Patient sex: M
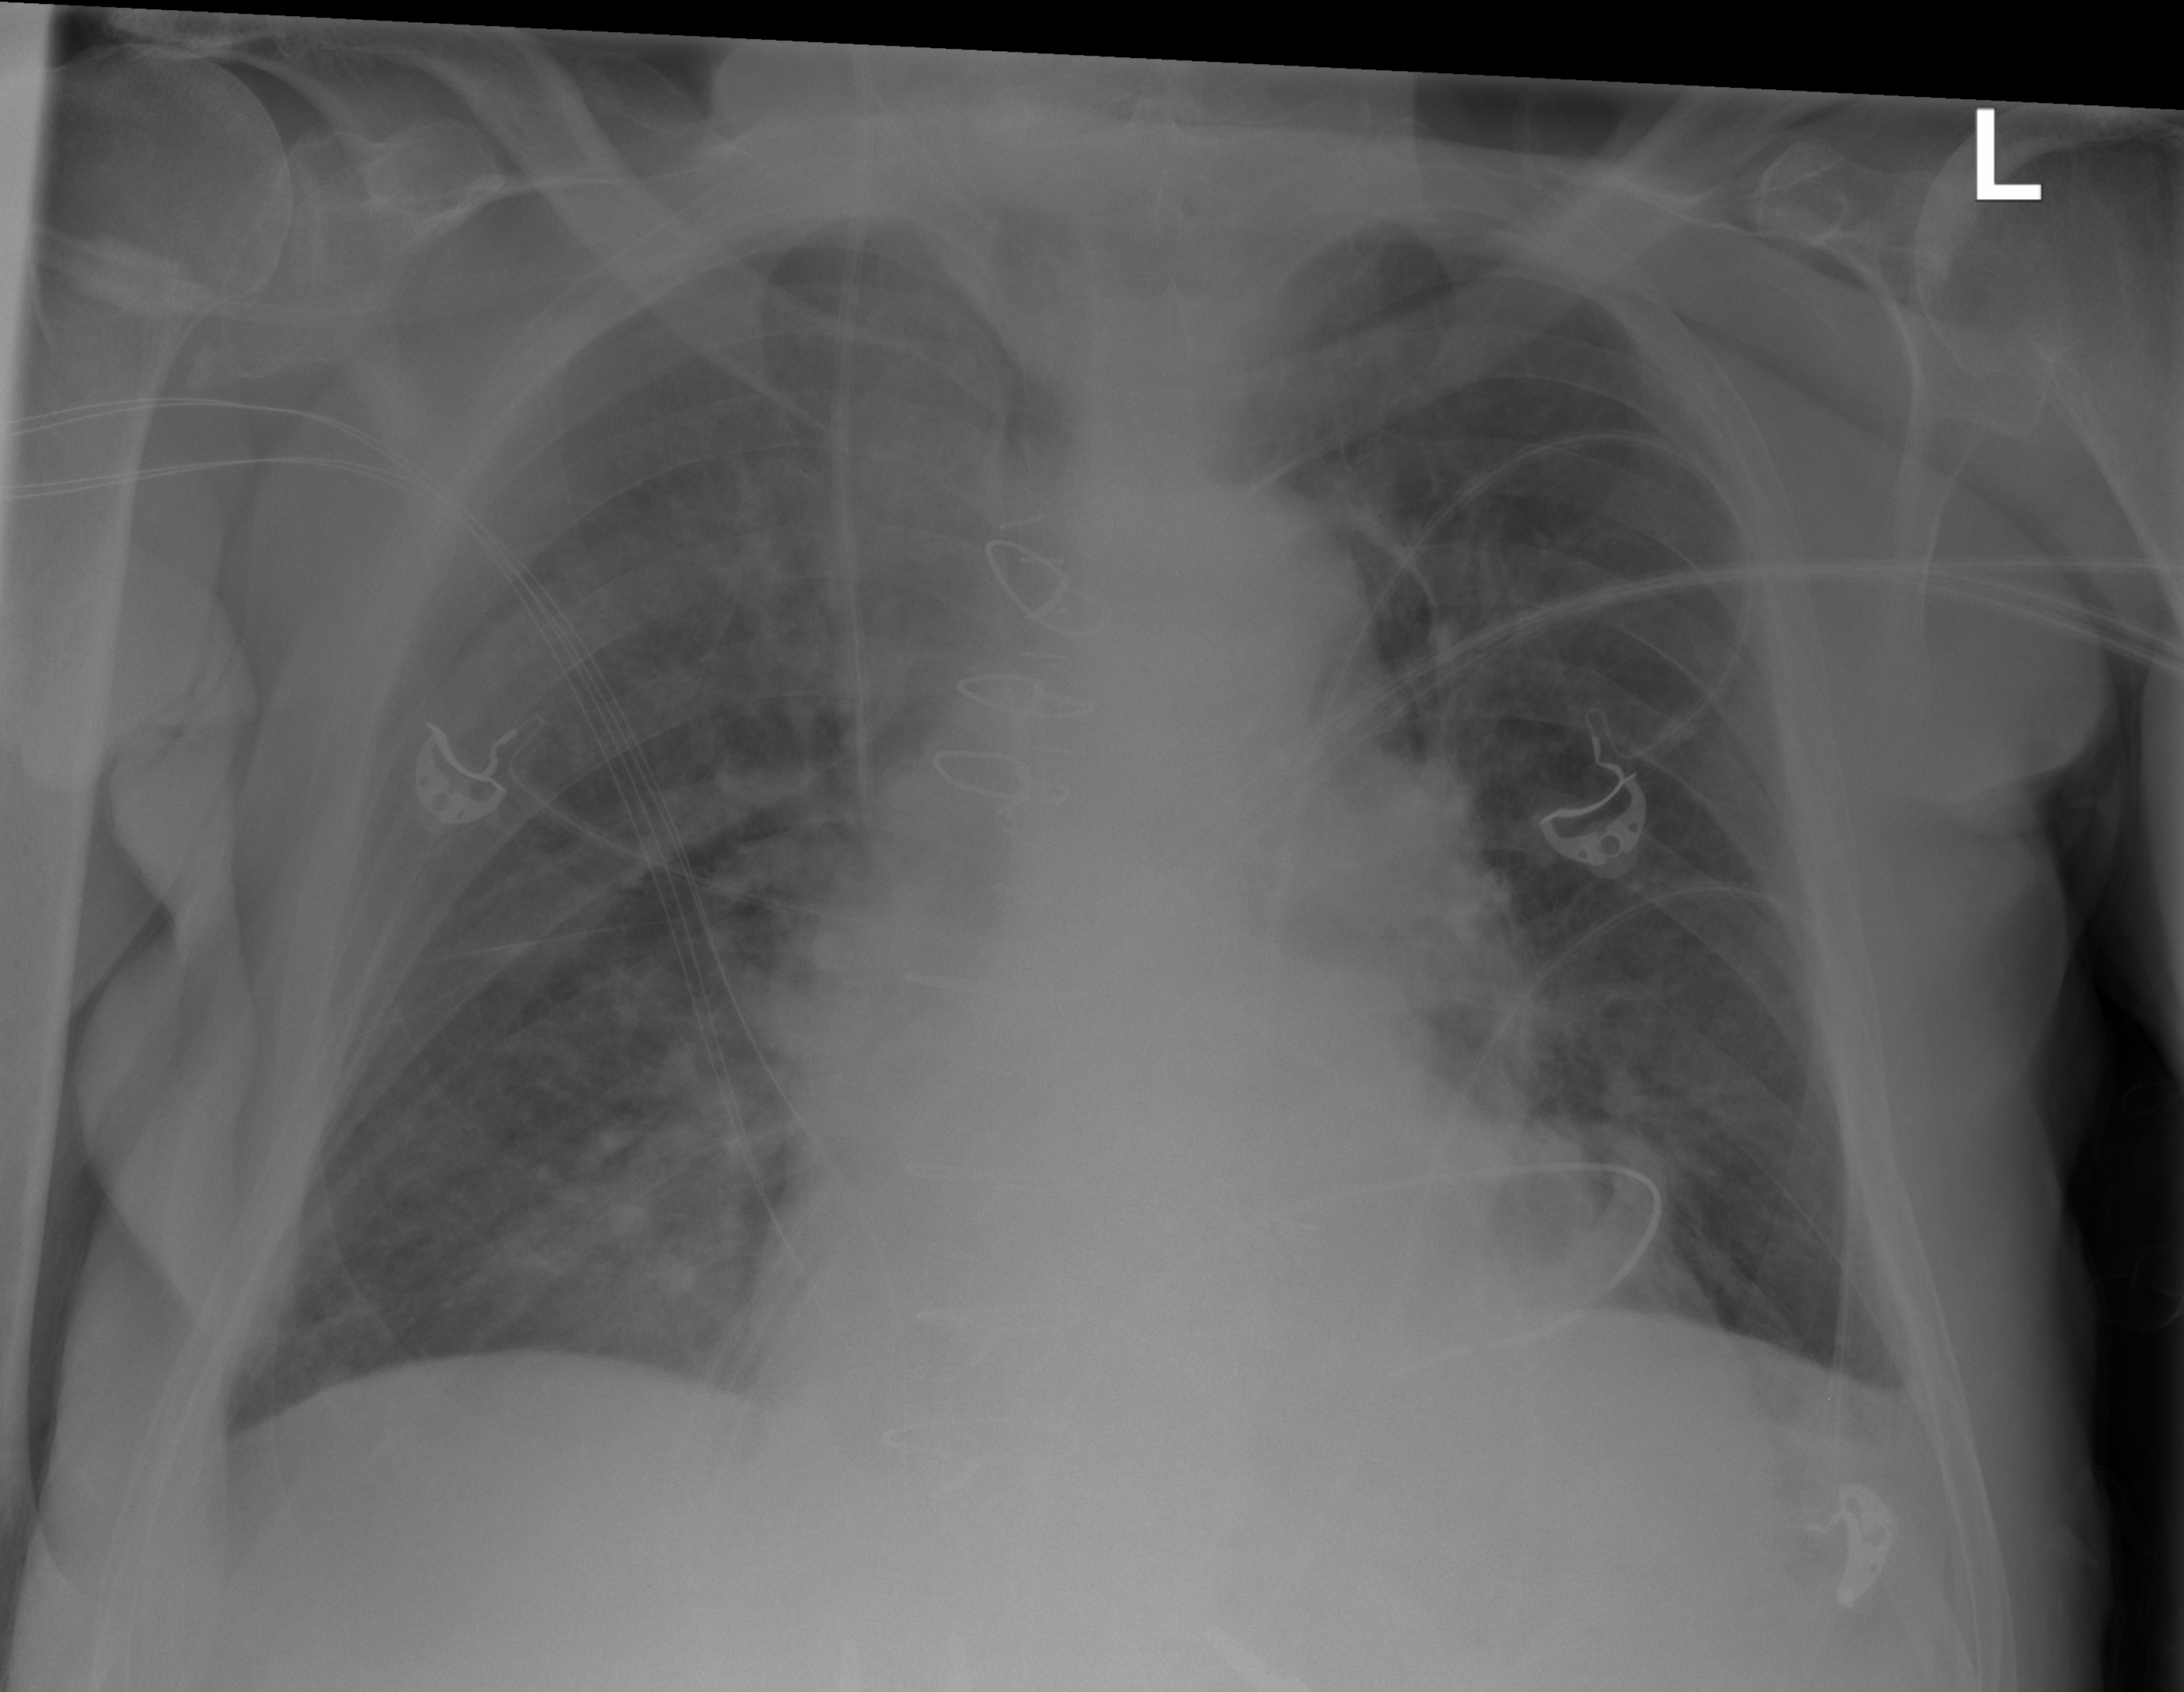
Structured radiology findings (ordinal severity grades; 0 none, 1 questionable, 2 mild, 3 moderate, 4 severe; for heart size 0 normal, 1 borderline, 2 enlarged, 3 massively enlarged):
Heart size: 2
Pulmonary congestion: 2
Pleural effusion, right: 0
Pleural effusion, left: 0
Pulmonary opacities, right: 1
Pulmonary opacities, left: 1
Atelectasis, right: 0
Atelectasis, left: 0